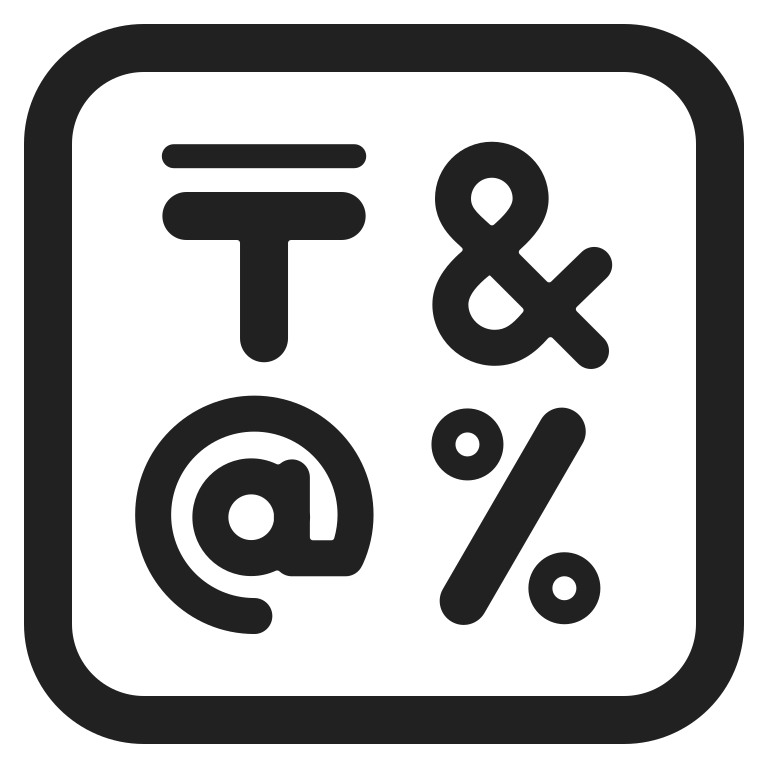
input symbols high contrast